Question: I am working on an algorithm which requires the coordinates for the center point of an offset arc. Dimensions available to find this are shown in the image below and the dimension required is labeled as X:

The point at the very left of the arc is a quadrant therefore, the arc center also 2.27 away from the line with a dimension of 3. The actual value of x in this example is 2.47 (rounded), this was found using CAD however, I am trying to find an mathematical relation for this.
Also, please note that dimensions shown are just what are available and not necessarily what are needed to find the center point.
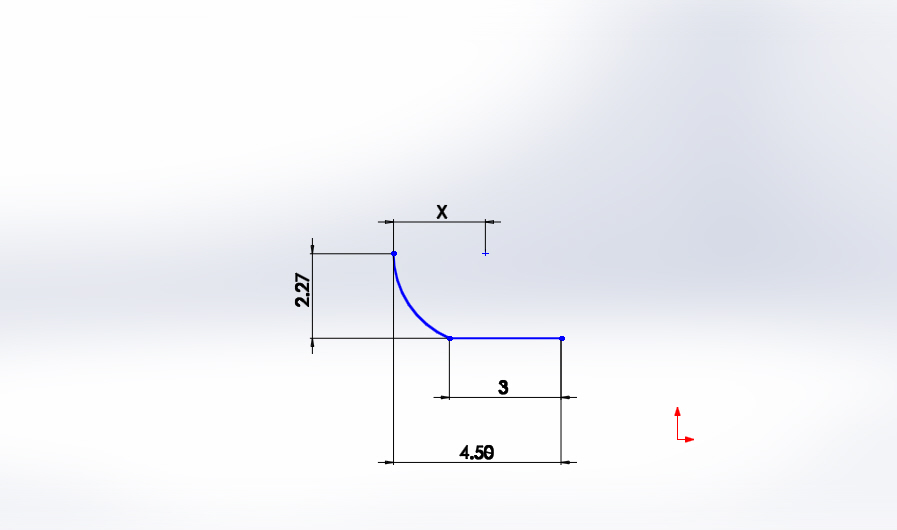
Answer: I consider that top arc end is vertical (adjoint with straight line).
Let's denote segments
'''
2.27 = B
4.5-3=1.5 = A
x = R = A + t //arc radius
R^2 = B^2 + t^2 //Pythagor's rule
(A + t)^2 = B^2 + t^2
t = (B^2 - A^2)/ (2*A)
t = 0.967 here
x = R = A + t = 1.5 + 0.967 = 2.467
'''
end formula:
'''
x = A + (B^2 - A^2)/ (2*A) = (A^2 + B^2)/ (2*A)
'''